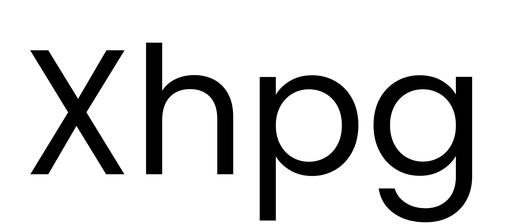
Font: Poppins-Regular